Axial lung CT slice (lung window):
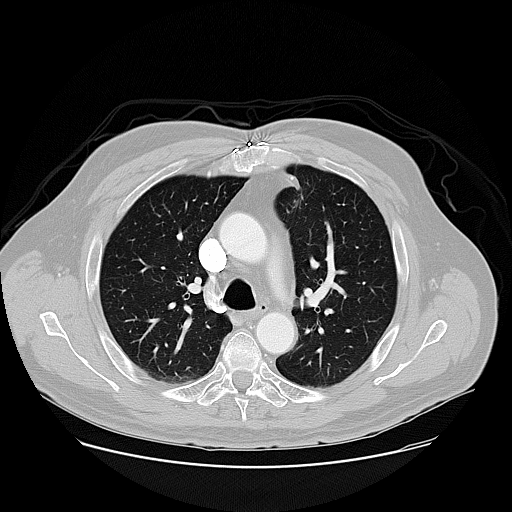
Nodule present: no